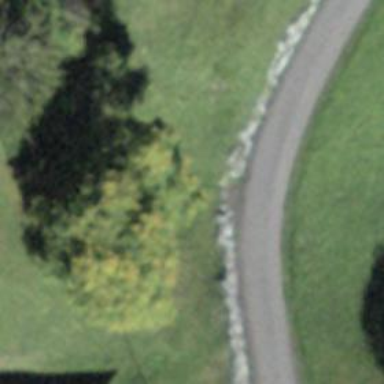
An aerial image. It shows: Retaining wall.